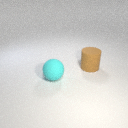
large cyan rubber sphere in front of large brown rubber cylinder